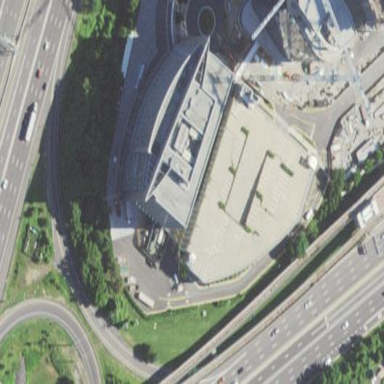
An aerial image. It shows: Multi-storey parking building.